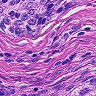
Metastatic tissue present: no